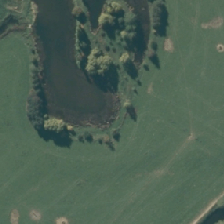
Land cover: lake_pond